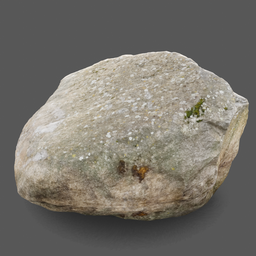
Label: nature